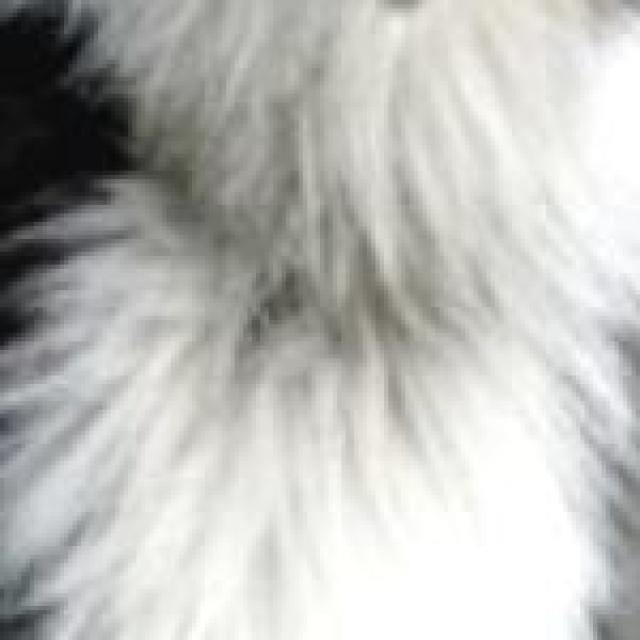
Healthy canine skin — no visible lesions, inflammation, or abnormalities. The skin and coat appear normal.